Field crop: tomato
Growth stage: 1
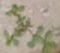
Species: portulaca